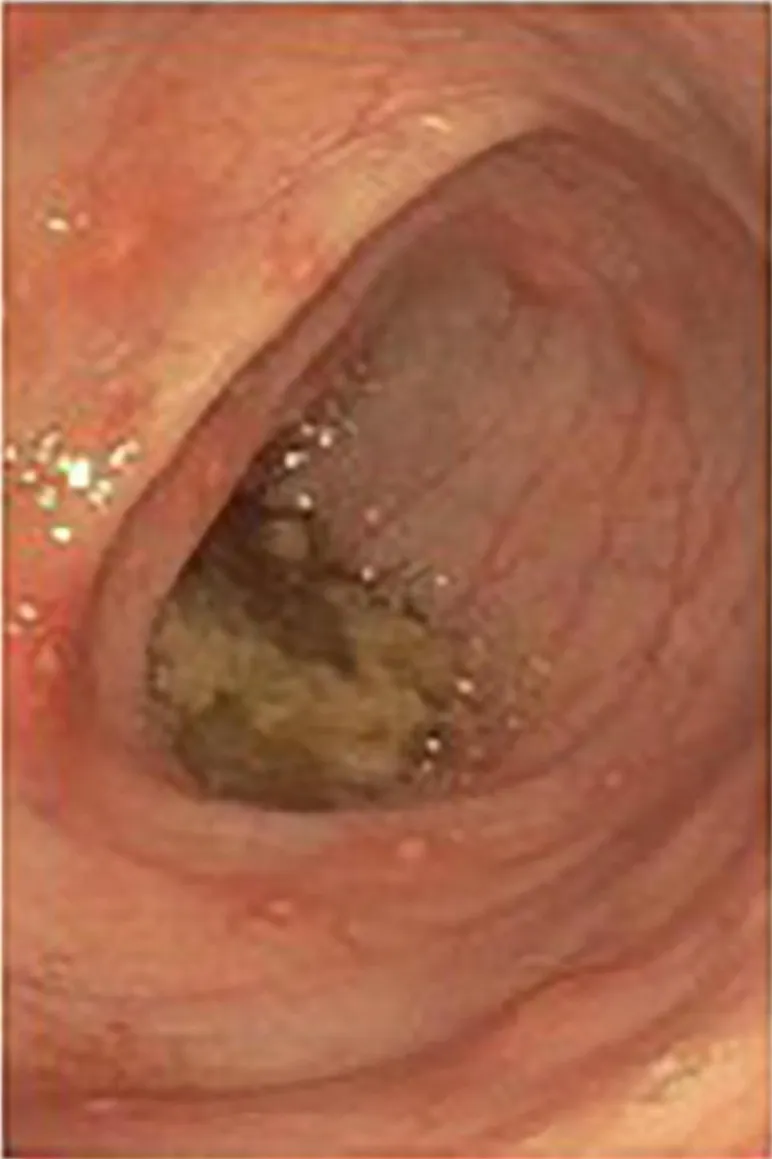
Erosions seen in the descending colon on colonoscopy.
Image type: endoscopy (gi_endoscopy)